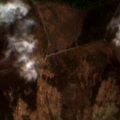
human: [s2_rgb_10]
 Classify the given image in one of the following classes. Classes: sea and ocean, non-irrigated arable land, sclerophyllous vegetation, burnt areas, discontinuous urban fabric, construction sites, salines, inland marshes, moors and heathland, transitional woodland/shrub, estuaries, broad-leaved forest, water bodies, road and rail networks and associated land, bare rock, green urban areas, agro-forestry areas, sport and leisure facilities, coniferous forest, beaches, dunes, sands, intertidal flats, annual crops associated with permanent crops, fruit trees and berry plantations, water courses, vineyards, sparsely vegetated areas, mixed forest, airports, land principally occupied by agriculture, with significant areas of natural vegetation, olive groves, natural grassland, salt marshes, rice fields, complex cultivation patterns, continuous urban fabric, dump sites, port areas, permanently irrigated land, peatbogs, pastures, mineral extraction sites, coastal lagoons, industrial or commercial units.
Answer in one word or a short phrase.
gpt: land principally occupied by agriculture, with significant areas of natural vegetation, coniferous forest, moors and heathland, burnt areas